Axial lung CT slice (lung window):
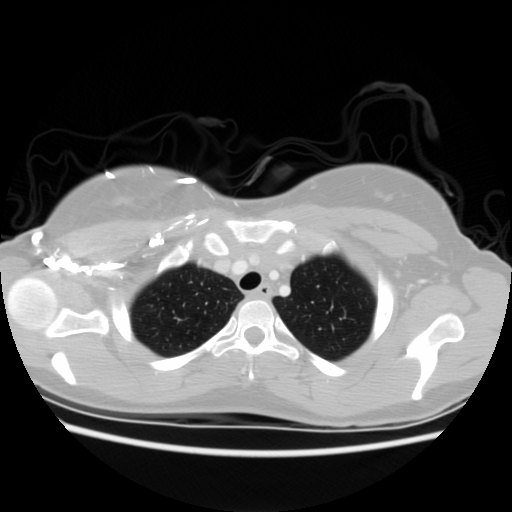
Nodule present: no